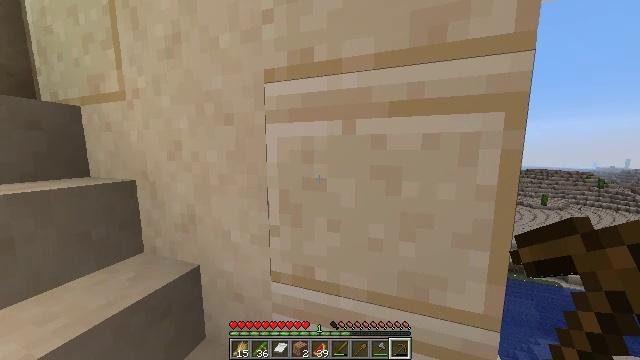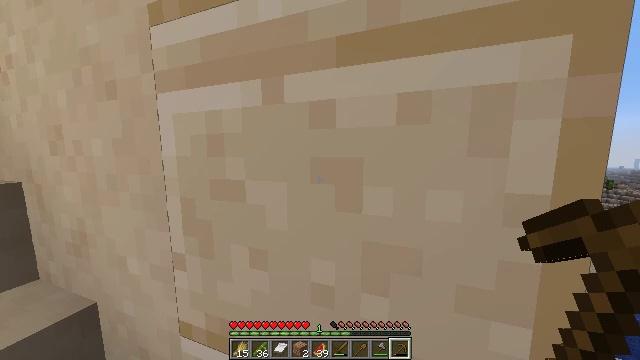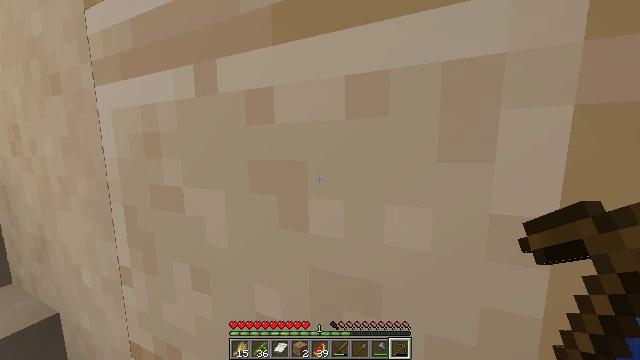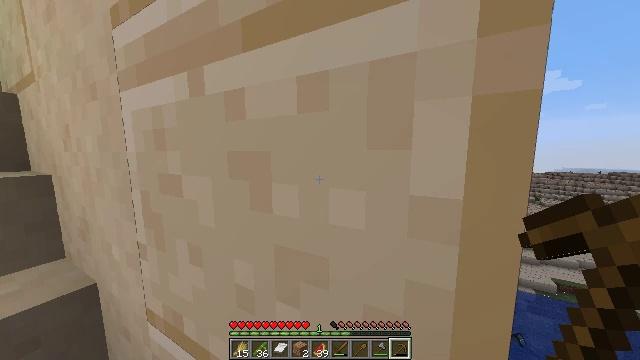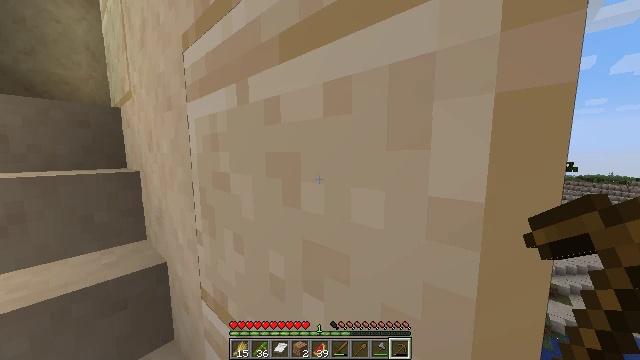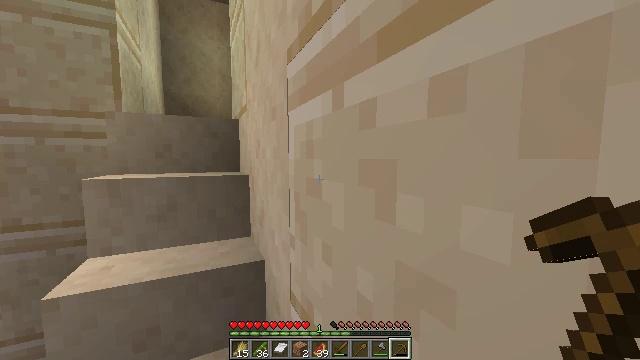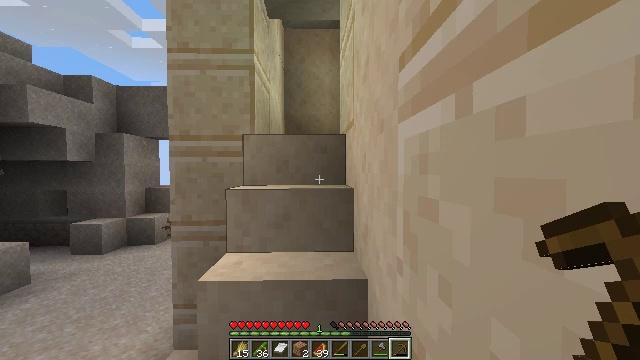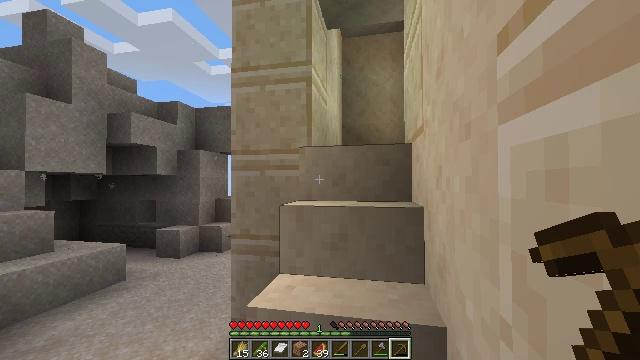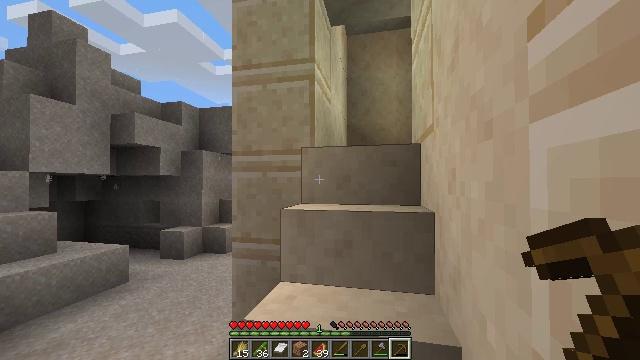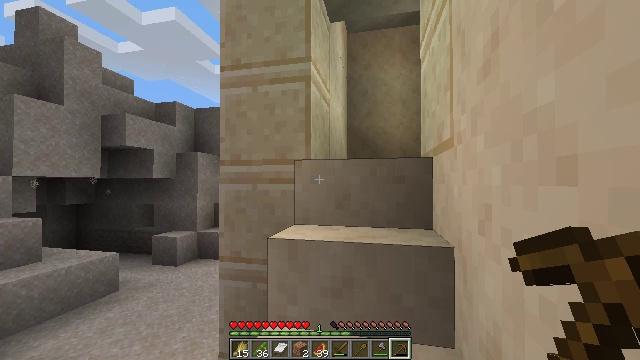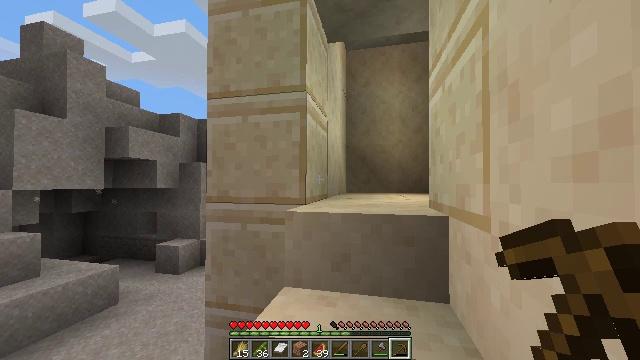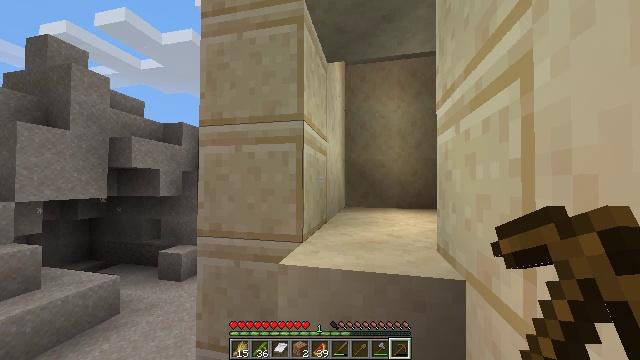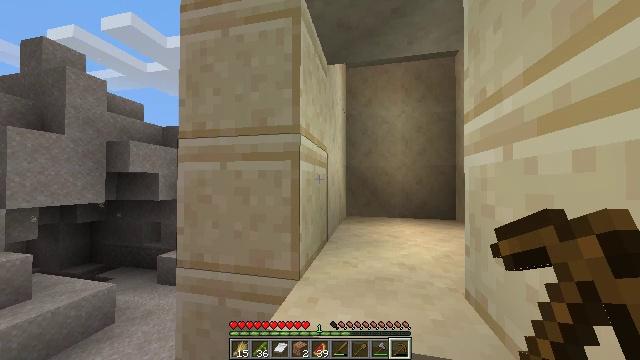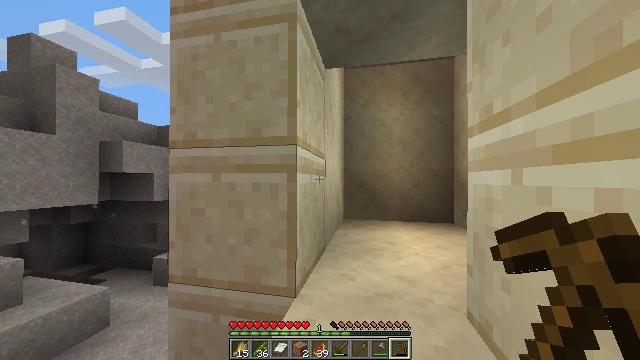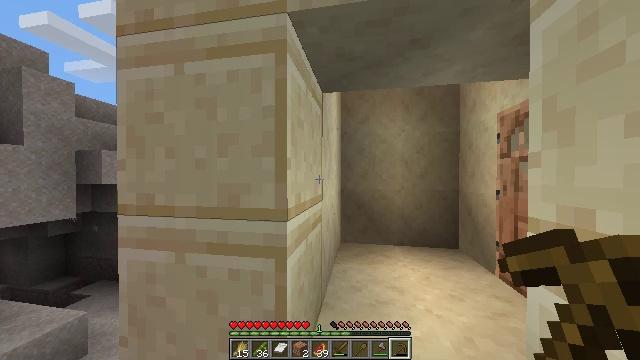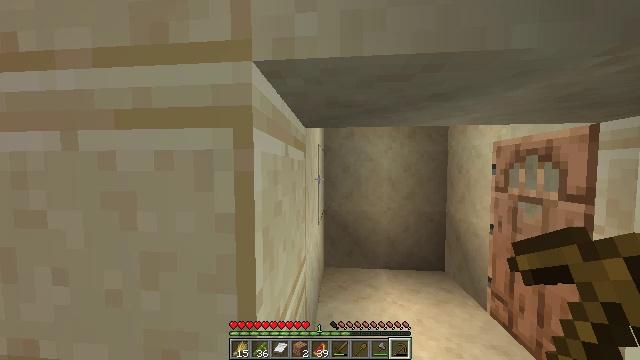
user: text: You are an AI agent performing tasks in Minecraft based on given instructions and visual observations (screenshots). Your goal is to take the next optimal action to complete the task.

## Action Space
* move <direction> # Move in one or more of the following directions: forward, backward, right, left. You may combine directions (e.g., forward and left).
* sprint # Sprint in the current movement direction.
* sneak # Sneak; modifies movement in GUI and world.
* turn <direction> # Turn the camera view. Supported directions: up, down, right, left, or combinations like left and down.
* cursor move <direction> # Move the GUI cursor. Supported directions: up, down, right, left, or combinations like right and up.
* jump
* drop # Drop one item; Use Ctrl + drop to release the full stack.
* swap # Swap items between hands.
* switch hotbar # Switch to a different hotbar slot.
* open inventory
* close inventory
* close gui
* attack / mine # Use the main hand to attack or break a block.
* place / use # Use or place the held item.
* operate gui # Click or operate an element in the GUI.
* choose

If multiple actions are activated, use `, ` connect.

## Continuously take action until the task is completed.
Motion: motion action
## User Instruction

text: Attack the sandstone slab to gather it.
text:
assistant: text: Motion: move forward and move right, jump
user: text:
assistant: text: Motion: move forward and move right, turn left, jump
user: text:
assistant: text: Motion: move forward and move right, turn left, jump
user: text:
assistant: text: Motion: move forward and move right, turn left, jump
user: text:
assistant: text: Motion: move forward, turn left and up
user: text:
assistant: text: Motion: move forward, turn left and up
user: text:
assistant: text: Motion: move forward, sprint, turn left and up
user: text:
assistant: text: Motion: move forward, sprint, turn left
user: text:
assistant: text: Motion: move forward, sprint
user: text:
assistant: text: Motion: move forward, sprint
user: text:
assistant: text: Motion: move forward, sprint
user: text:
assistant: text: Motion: move forward
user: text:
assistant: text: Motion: move forward
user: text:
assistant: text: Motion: move forward, turn right
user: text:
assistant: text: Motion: move forward, turn right and down
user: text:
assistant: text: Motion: move forward, turn right and down
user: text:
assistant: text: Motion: move forward, turn right and down
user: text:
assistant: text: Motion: move forward, turn right and down
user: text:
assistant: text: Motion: move forward, turn right and down
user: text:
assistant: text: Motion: move forward, turn right and down
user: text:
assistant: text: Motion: move forward, turn right and down
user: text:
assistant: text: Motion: turn right
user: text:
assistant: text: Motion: turn right
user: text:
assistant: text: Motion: no_op
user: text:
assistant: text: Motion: turn left
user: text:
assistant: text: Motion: turn left and up
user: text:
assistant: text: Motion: move forward, turn left and up
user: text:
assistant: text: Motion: move forward and move left, turn left
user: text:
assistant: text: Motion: move forward and move left
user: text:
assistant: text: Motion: move forward and move left, turn right